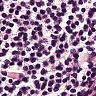
Metastatic tissue present: no